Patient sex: M
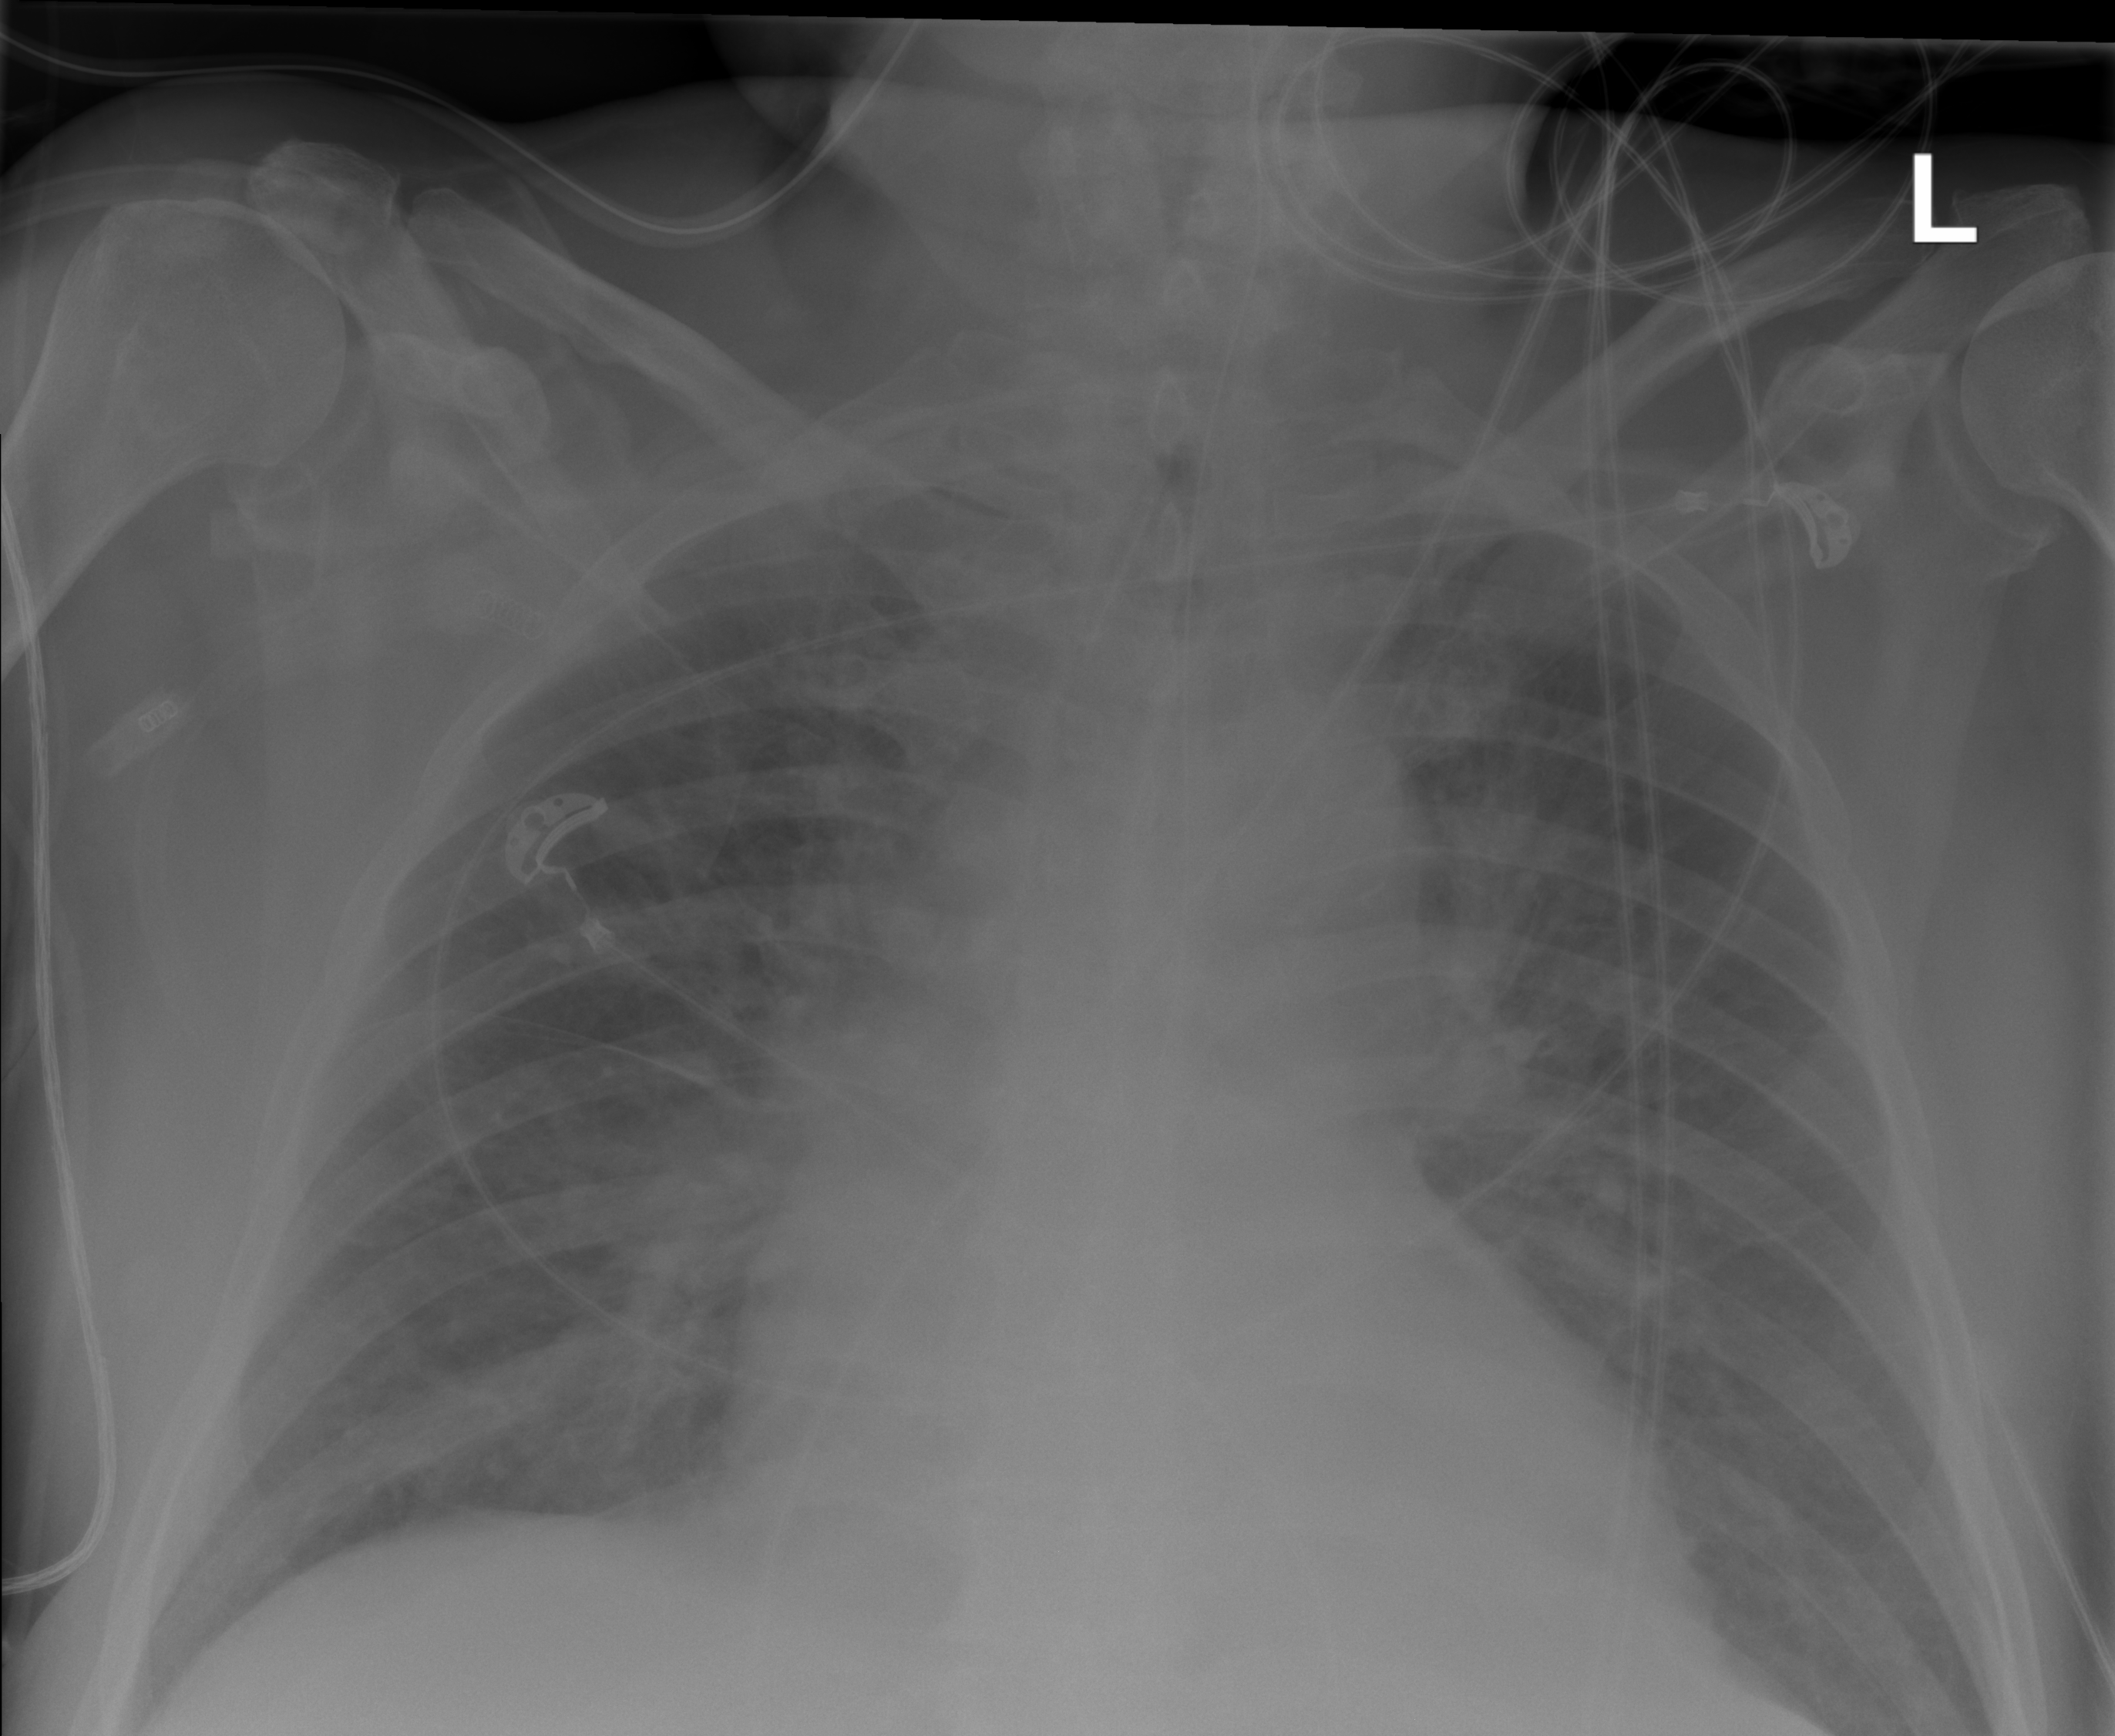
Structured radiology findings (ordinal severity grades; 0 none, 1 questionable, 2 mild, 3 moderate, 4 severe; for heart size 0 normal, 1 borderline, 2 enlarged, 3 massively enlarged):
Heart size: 1
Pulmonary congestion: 3
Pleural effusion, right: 0
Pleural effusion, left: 0
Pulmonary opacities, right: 2
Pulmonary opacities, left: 2
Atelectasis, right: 2
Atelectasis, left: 0